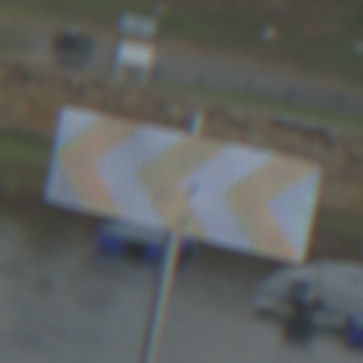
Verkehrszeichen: RichtungstafelnInKurvenGrossRechts
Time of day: SunriseSunset
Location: Outdoor (RoadRail)
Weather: PartlyCloudy
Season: NotSpecified
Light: Natural